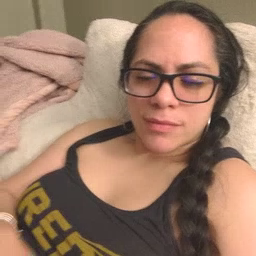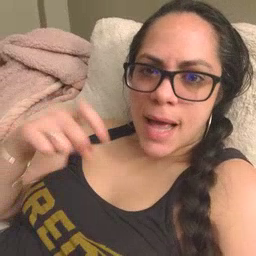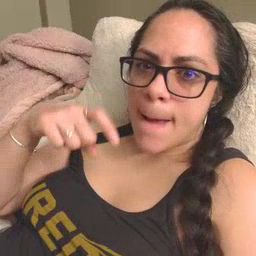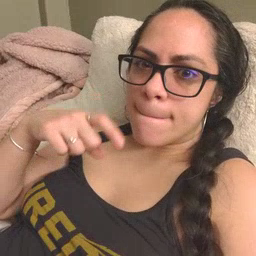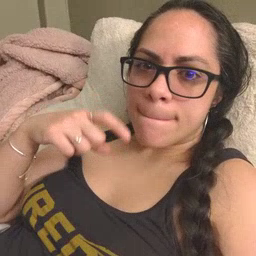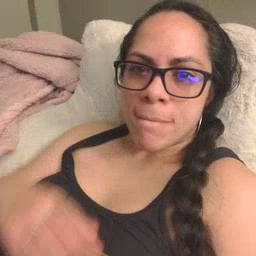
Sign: time